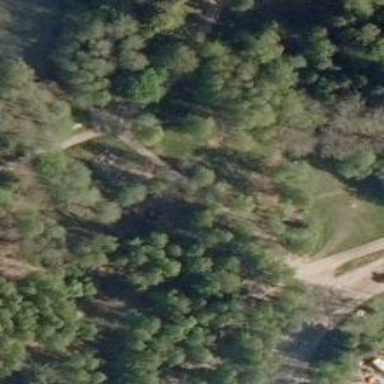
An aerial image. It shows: Hole for both golf and disc golf.